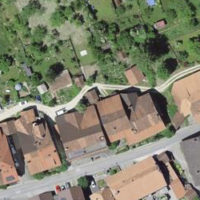
EUNIS habitat code: 54
Species observed at this site:
Tachymarptis melba
Corvus corone
Larus michahellis
Cyanistes caeruleus
Parus major
Hirundo rustica
Phoenicurus ochruros
Passer domesticus
Falco tinnunculus
Delichon urbicum
Columba palumbus